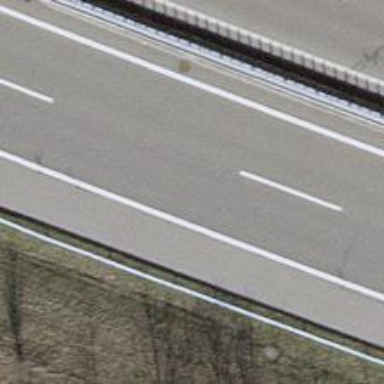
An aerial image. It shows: Asphalt motorway.